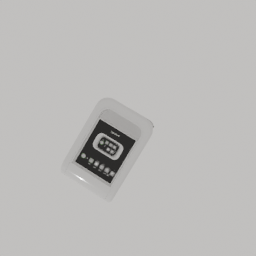
Label: appliances